Question: I am trying to extract text from a foreign language PDF file using PDFMiner, but am being foiled by a ToUnicode statement. The file behaves strangely even under normal PDF viewers.
For example, here is a screenshot from some text in the file:

But if I select and copy the text, it looks like this:
inrkr
You can see several characters have changed, in particular the second-to-last character.
Not surprisingly, PDFMiner extracts the incorrect text. But every PDF viewer manages to display these data correctly. I suspect the issue is either the ToUnicode map, or something with conjoined characters. The desired letter should be a sequence of 0x915, 0x94D, 0x937. PDFMiner only reports 0x915, which describes a different character.
What do I need to do to get PDFMiner to extract text correctly, i.e. as in the image rather than the copy-pasted text?
Here is a <URL> in question.
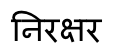
Answer: Your PDF does not contain the information required for correct text extraction without the use of OCR.
Both the Map and the Unicode entries in the font program of the embedded subset of Mangal-Regular in your PDF claim that these four glyphs

all represent the same Unicode code point, 0x915.
Thus, any text extraction program which does not look at the drawn glyph (i.e. not attempt OCR) will return 0x915 for either one of those glyphs.
You seem to wonder why the PDF viewers correctly display the text but text extraction (copy&paste or PDFMiner) does not correctly extract.
The reason is that PDF as a format does not contain the text as such. It contains pointers (direct ones or via mappings) to glyph drawing instructions in embedded font programs.
Furthermore it can contain extra information mapping such glyph pointers to Unicode code points. Such extra information is used by text extracting programs.